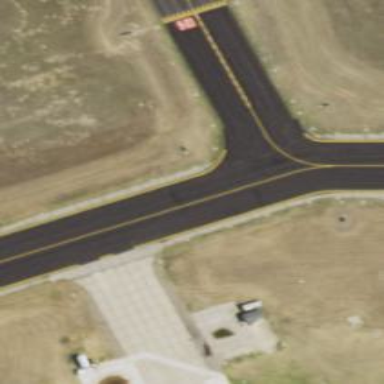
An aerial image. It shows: Image of taxiway at airport.